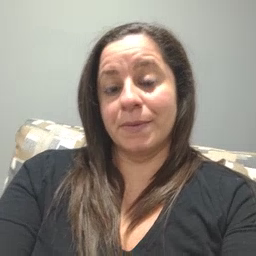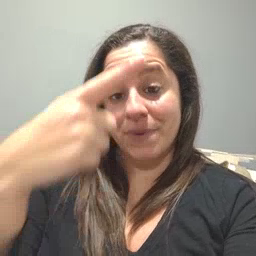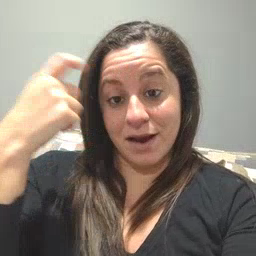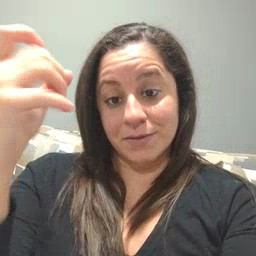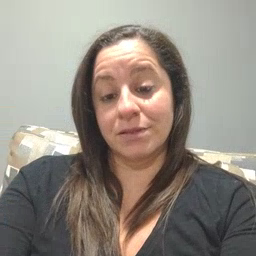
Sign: because